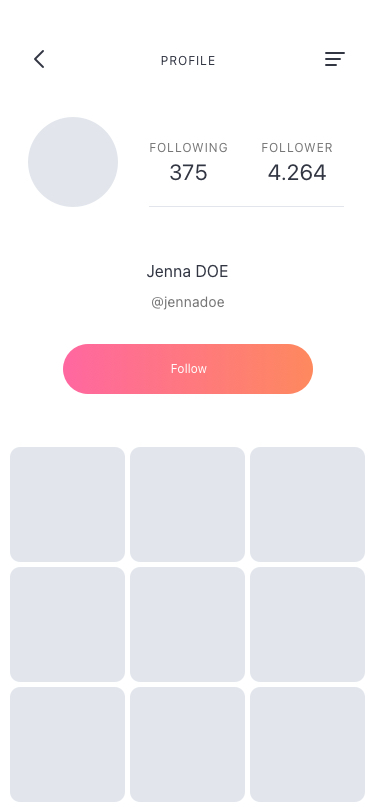
Text in this UI design:
MY LISTS
Song Name
Artist
Song Name
Artist
Song Name
Artist
FOLLOWED TRACKS
@johndoe
John DOE
4.264
FOLLOWED LISTS
375
MY LISTS
Profile